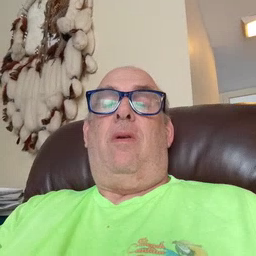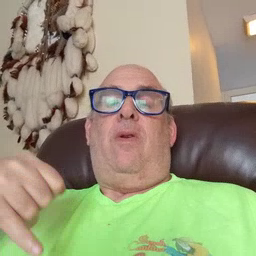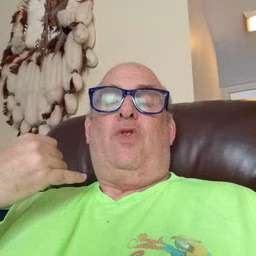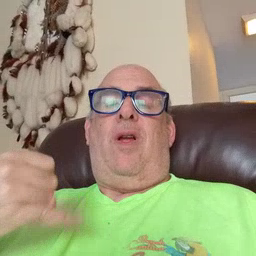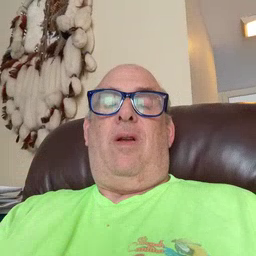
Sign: jacket